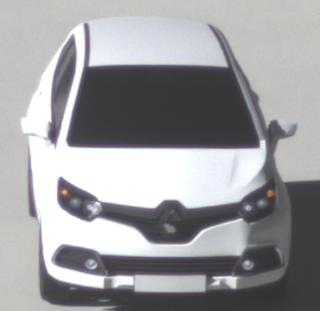
Make: Renault
Model: Captur ENERGY TCe 90
Detailed model: Captur (I)
Model produced from: 2013/06
Model produced until: 2015/05
Doors: 5
Color: white
Road condition: dry road
Daytime: morning or afternoon
Contrast: high contrast